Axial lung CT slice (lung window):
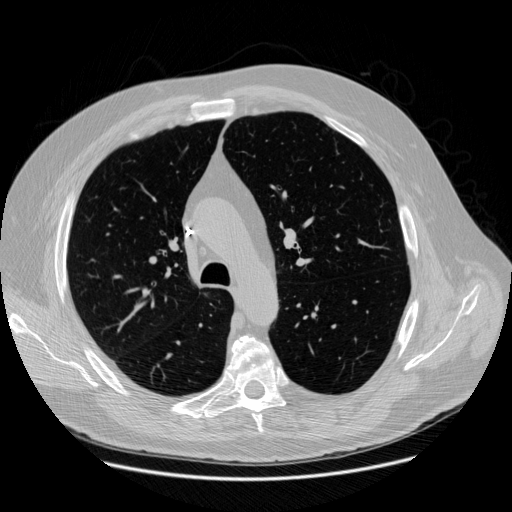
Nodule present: no